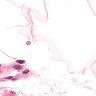
Metastatic tissue present: no